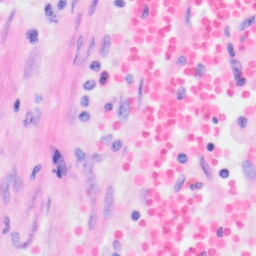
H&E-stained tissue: Kidney